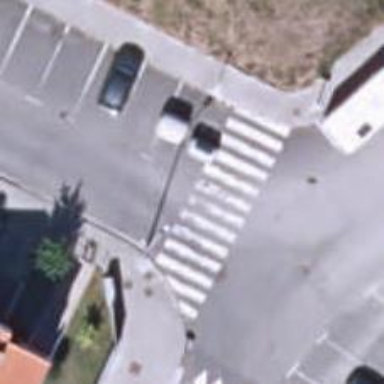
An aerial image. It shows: Zebra crossing on the road.